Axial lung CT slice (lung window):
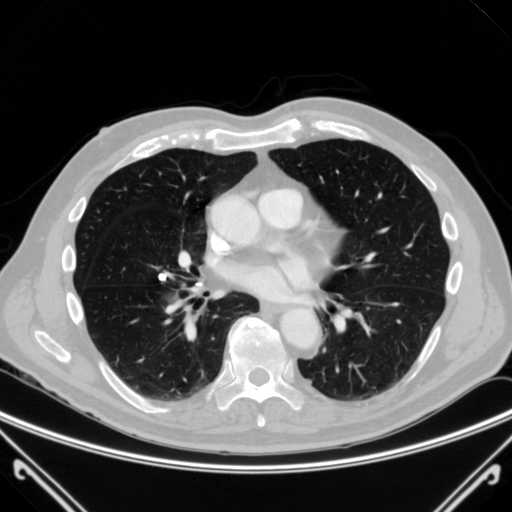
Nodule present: no